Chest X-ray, AP view. Patient: 59 years old, sex M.
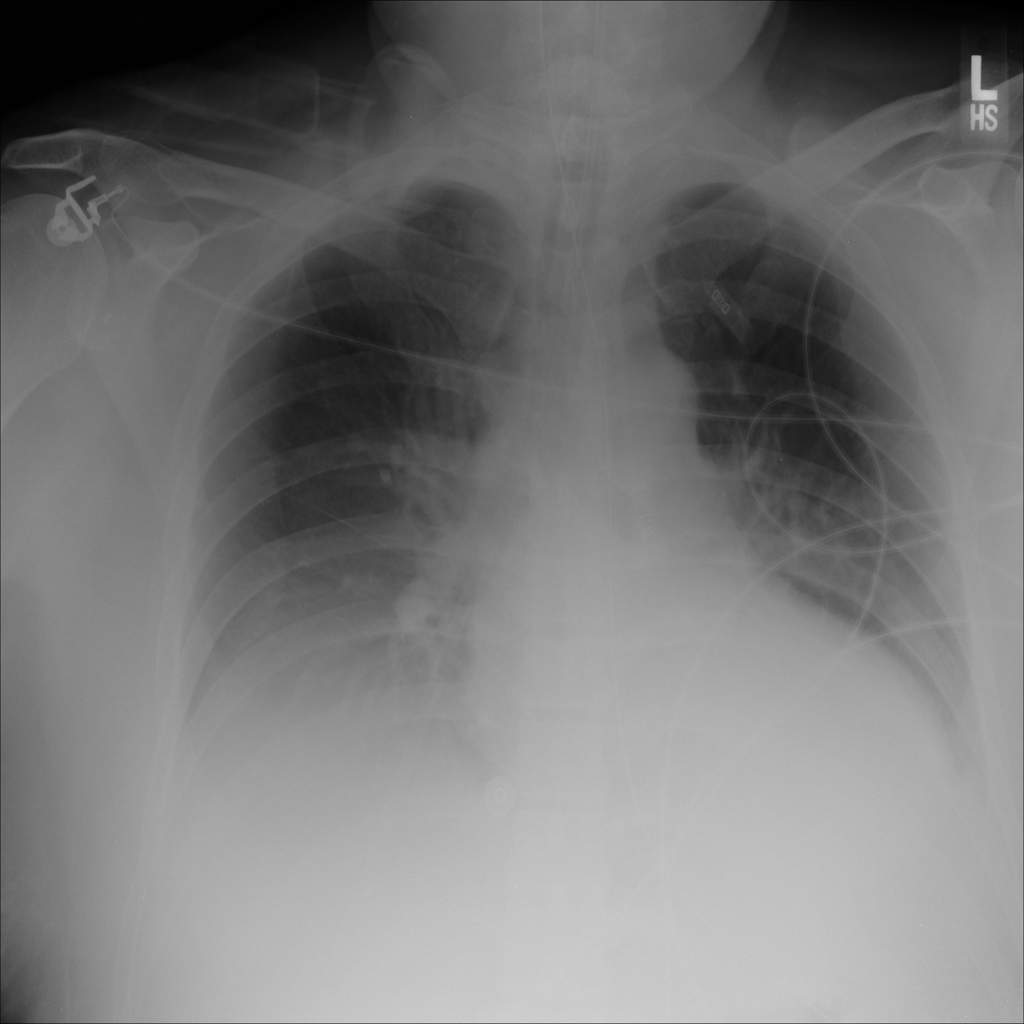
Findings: Effusion